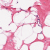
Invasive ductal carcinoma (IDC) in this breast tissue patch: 0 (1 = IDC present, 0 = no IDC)